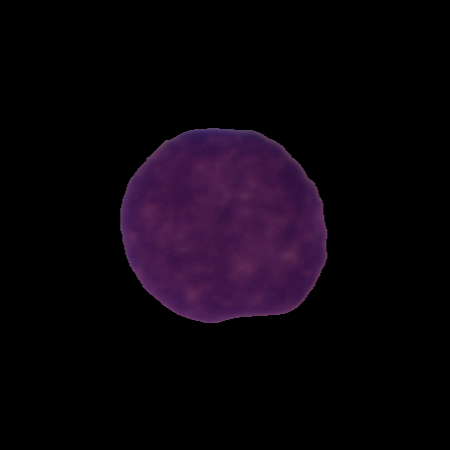
Label: cancer